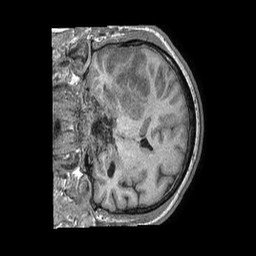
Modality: T1w
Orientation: coronal
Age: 53
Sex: male
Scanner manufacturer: philips
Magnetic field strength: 1.5 T
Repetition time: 0.007681 s
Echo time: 0.003497 s